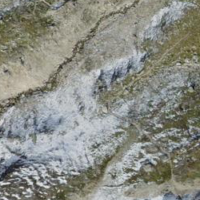
EUNIS habitat code: 31
Species observed at this site:
Ranunculus glacialis